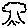
Label: tree